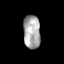
Tissue: skin
Cell type: Epithelial cells
Senescence score: 0.2143
Nuclear area (px): 558
Mean DAPI intensity: 169.183